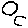
Label: circle